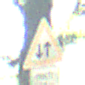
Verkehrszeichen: Gegenverkehr
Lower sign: LaengeEinerStrecke3
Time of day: Midday
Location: Outdoor (Nature)
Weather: Clear
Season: NotSpecified
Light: Natural